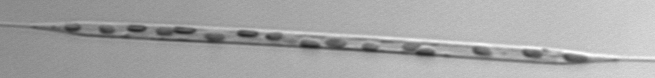
Label: Rhizosolenia